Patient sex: M
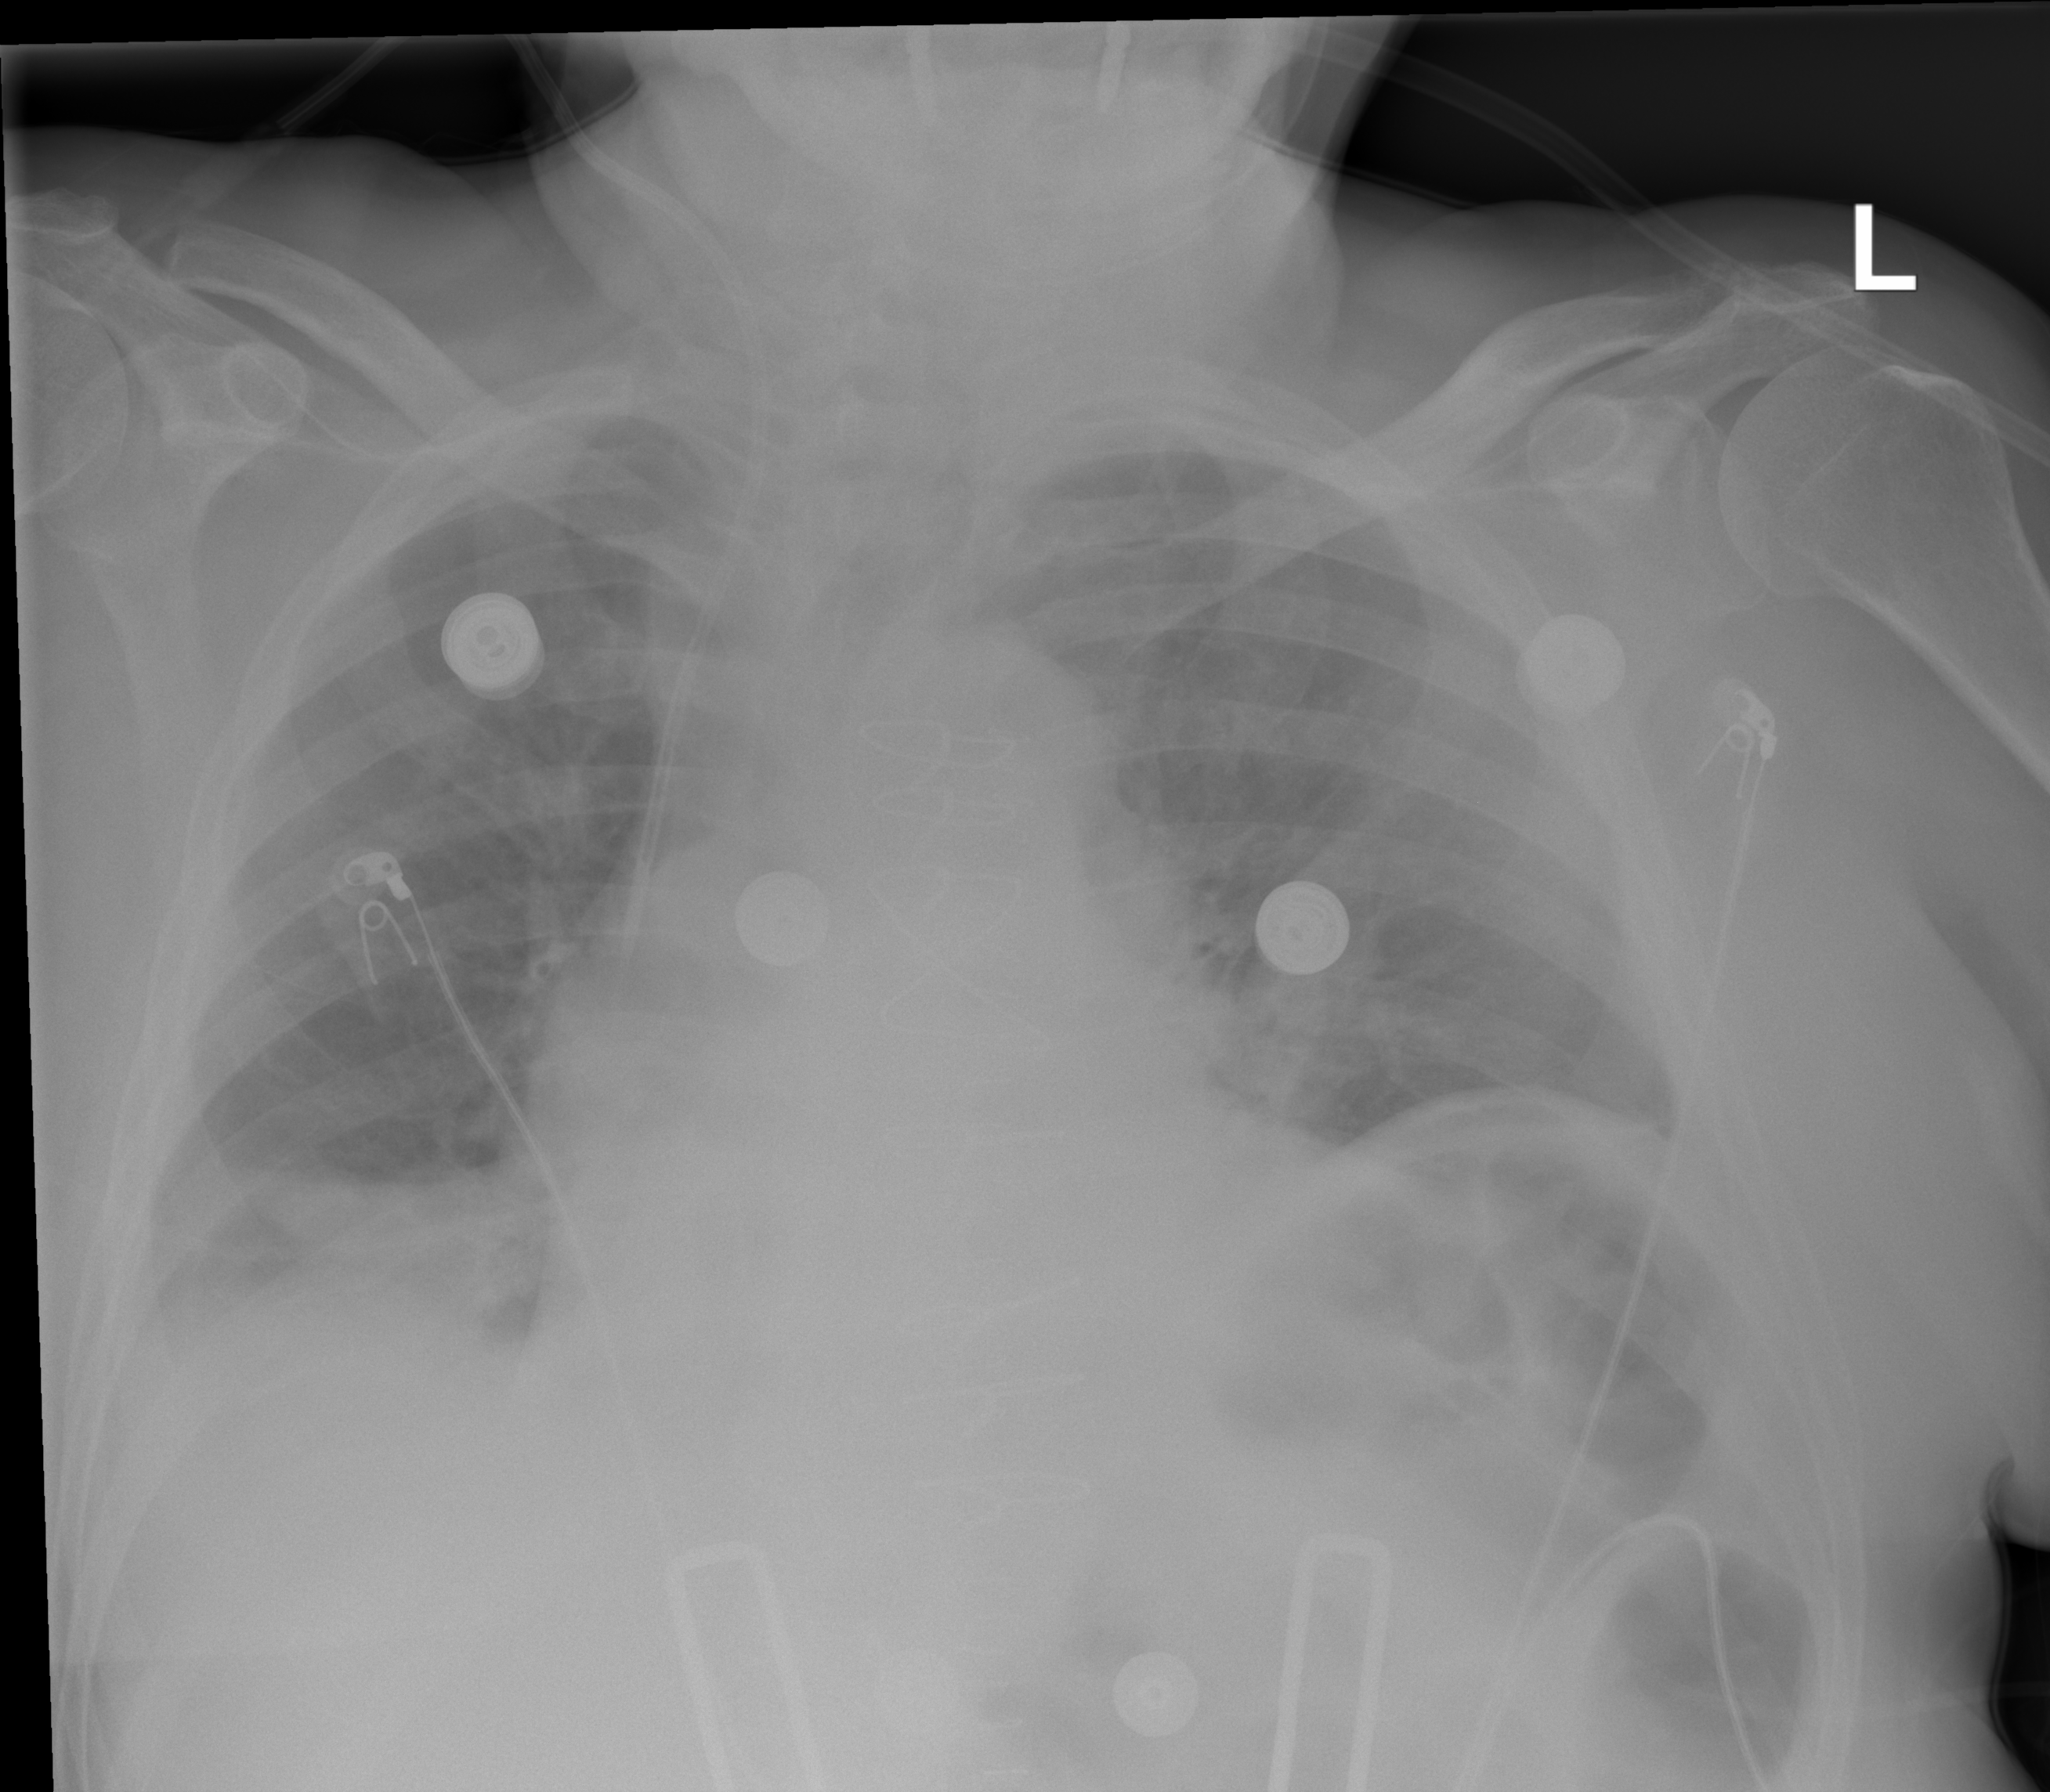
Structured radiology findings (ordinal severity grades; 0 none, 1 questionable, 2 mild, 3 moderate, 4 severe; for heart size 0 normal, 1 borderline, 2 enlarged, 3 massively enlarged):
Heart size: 2
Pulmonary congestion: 0
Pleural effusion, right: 2
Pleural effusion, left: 2
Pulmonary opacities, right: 0
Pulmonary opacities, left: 0
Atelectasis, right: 2
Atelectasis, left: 2